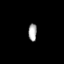
Tissue: prostate
Cell type: Fibroblasts
Senescence score: 0.6863
Nuclear area (px): 144
Mean DAPI intensity: 169.201